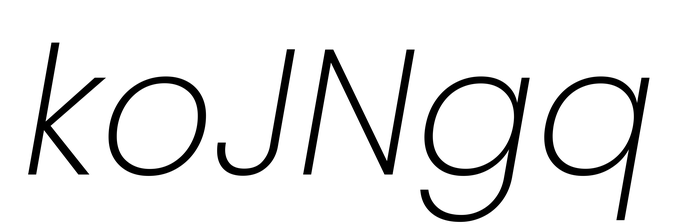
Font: Poppins-ExtraLightItalic